Field crop: tomato
Growth stage: 1
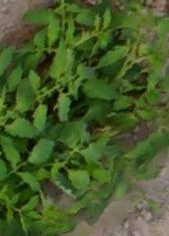
Species: tomato